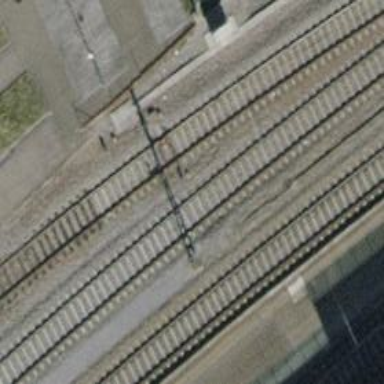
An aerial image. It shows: Single-track electrified railway siding with contact line for service.